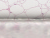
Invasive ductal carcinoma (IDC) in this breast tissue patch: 0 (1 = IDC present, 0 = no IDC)